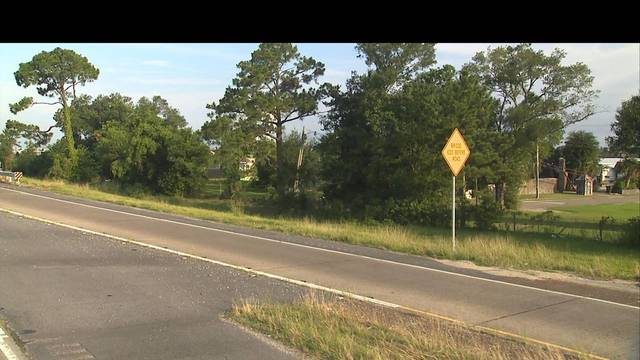
Region: United States
Coordinates: 30.197, -93.208